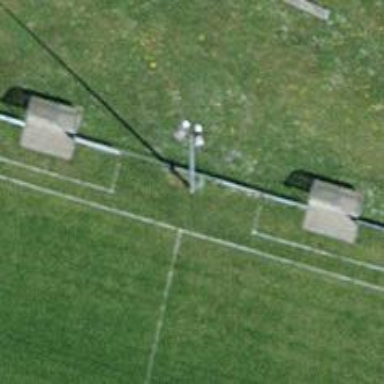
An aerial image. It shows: Mast structure.